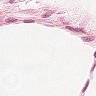
Metastatic tissue present: no